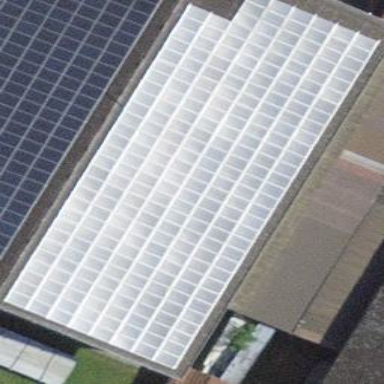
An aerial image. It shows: Solar power generator.